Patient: sex M, age 48
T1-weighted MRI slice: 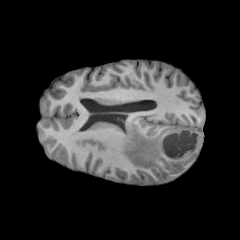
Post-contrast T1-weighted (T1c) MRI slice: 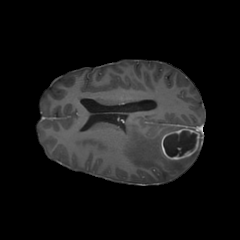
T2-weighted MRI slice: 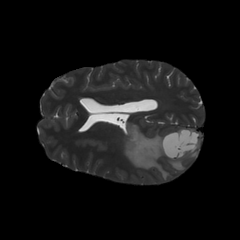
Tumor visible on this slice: yes
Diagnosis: Glioblastoma, IDH-wildtype
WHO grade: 4